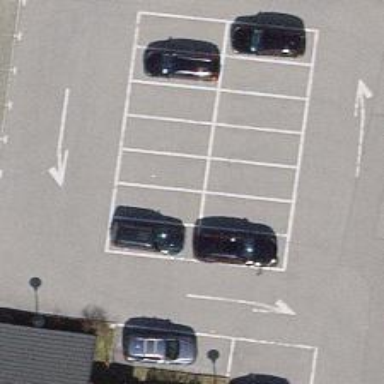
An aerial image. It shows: Parking aisle designated as service road.